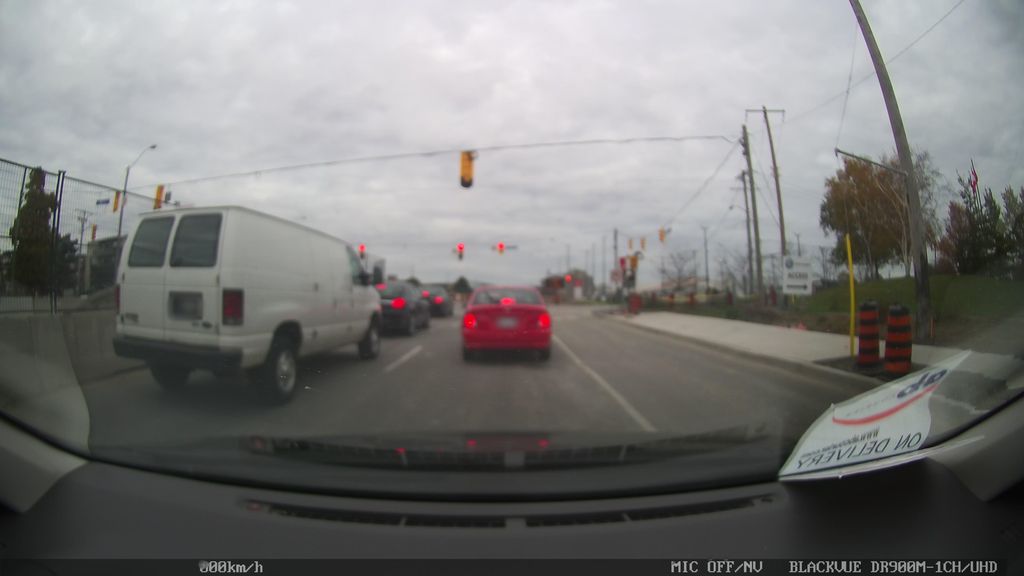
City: toronto